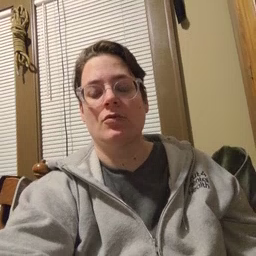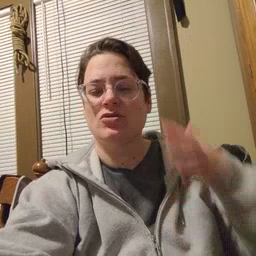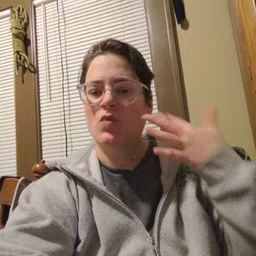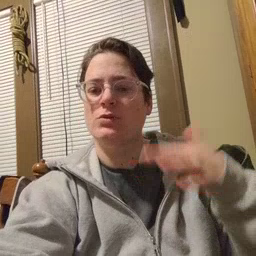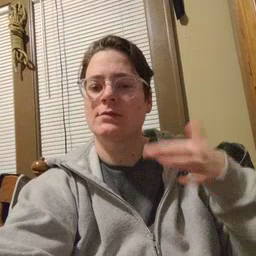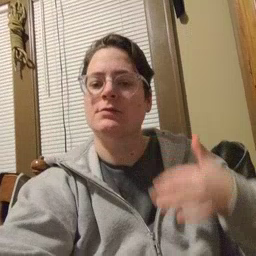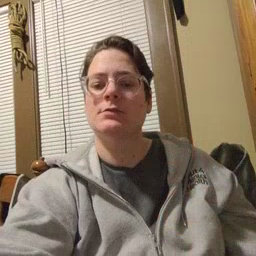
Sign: noisy